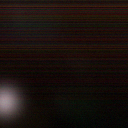
Screen state: off